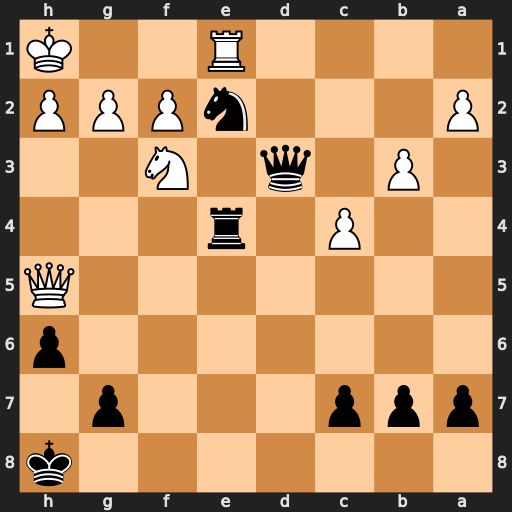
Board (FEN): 7k/ppp3p1/7p/7Q/2P1r3/1P1q1N2/P3nPPP/4R2K
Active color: b
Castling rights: -
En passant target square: -
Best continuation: Nf4 Qa5 b6 Qe5 Rxe5